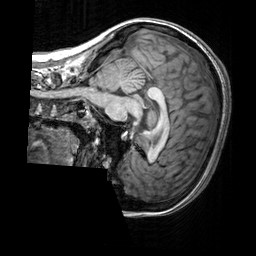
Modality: T1w
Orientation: sagittal
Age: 27
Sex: female
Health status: healthy
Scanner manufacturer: siemens
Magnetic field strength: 3 T
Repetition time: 2.3 s
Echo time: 0.00303 s